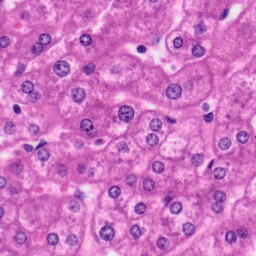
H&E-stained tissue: Liver